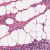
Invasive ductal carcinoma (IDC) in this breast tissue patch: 0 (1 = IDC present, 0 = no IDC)